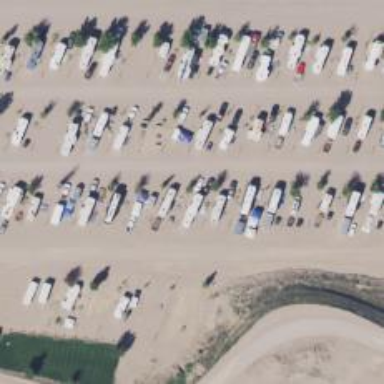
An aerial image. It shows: Caravan site with sanitary dump station.